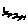
Label: zigzag